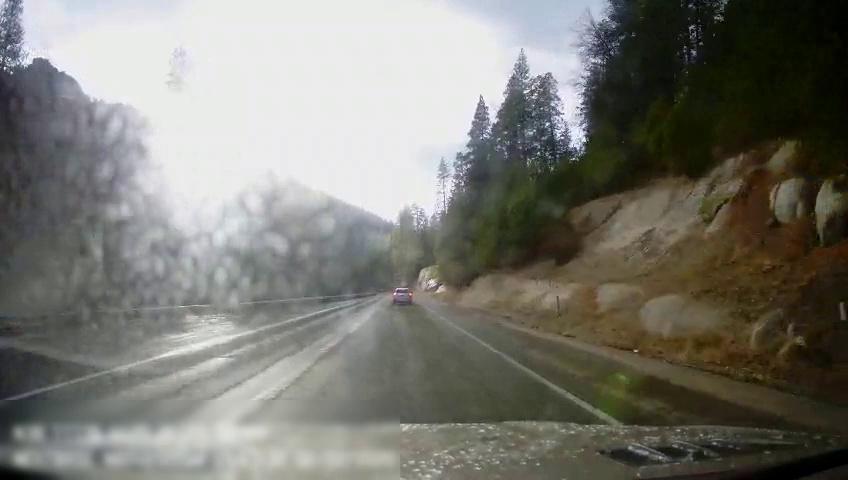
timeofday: Day
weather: Sunny
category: Drivable Space
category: Vehicles | Car
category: Lanes | Opposite Lane
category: Lanes | Current Lane
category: Lanes | Current Lane